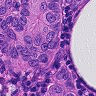
Metastatic tissue present: yes